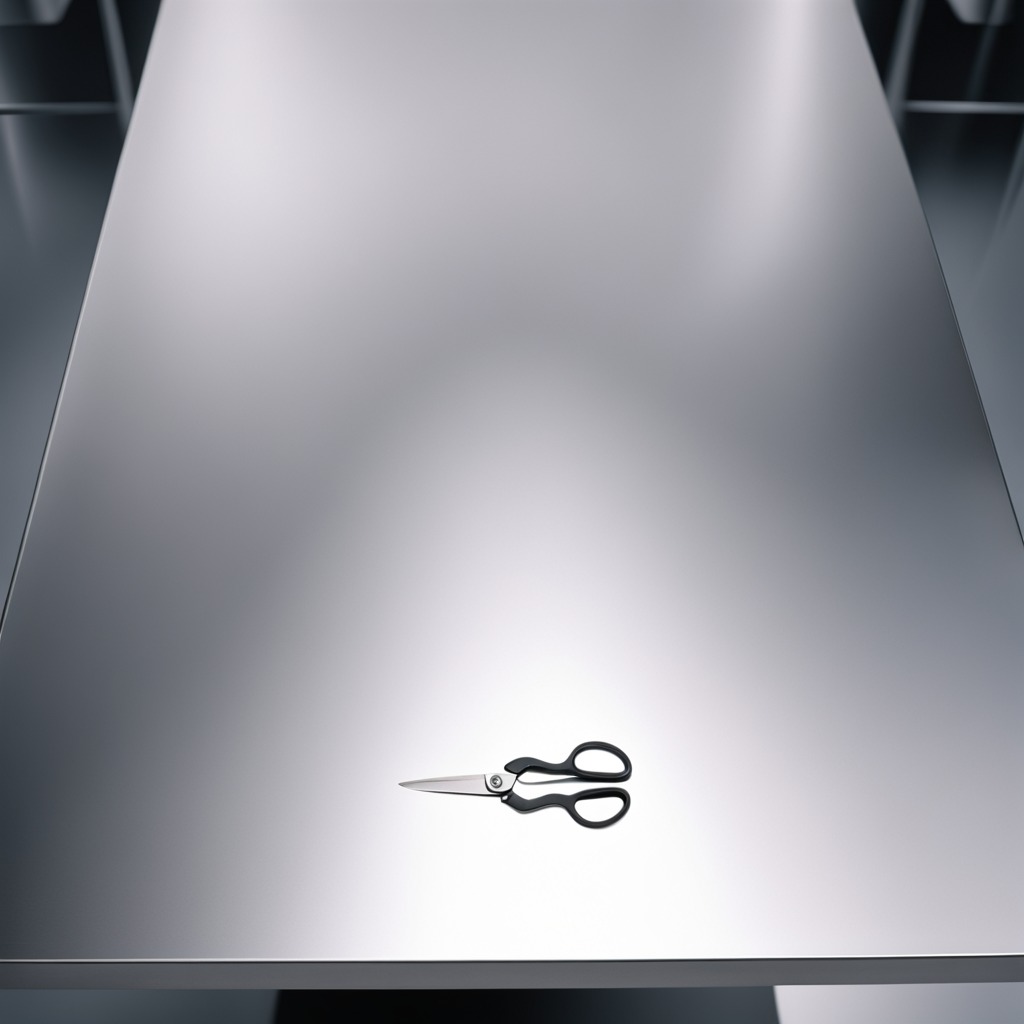
A scissor lying on a stainless steel table in a high-end prototyping lab